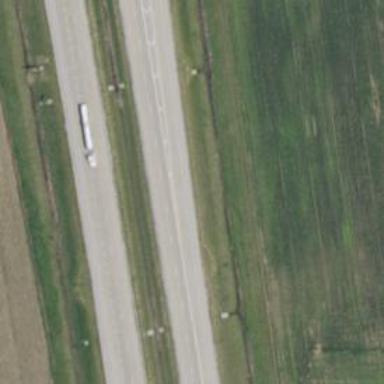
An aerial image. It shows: Motorway.